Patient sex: M
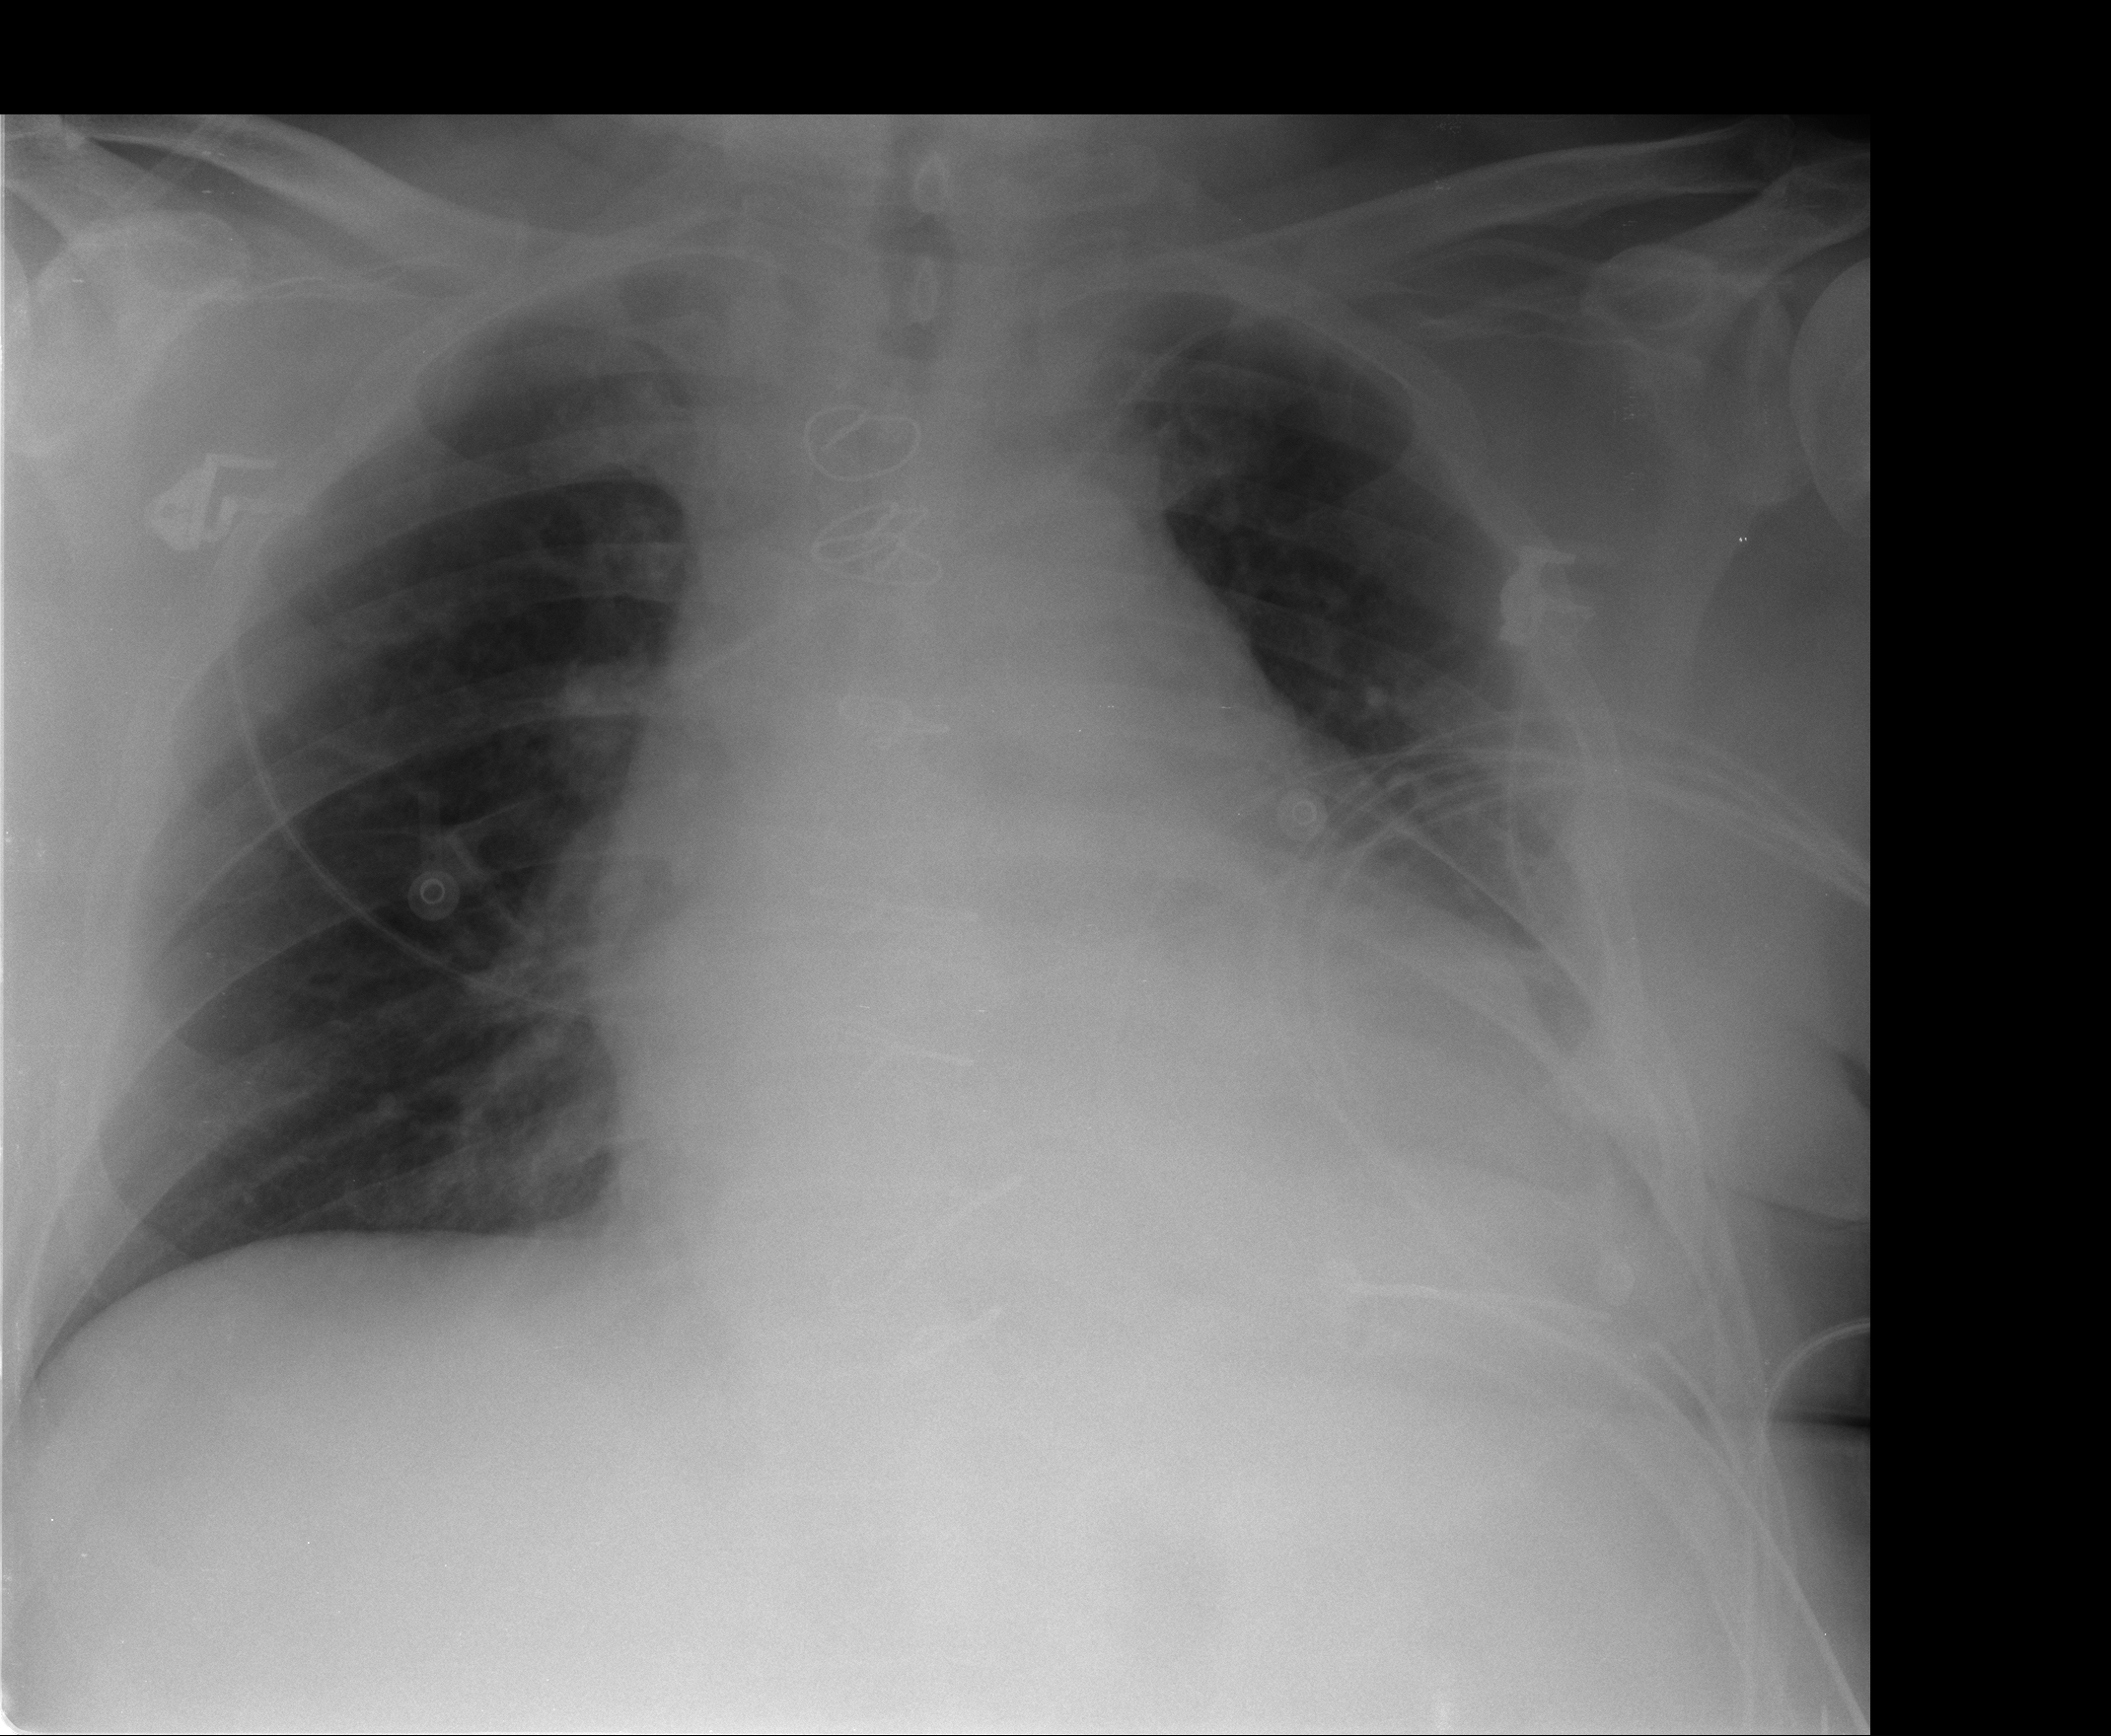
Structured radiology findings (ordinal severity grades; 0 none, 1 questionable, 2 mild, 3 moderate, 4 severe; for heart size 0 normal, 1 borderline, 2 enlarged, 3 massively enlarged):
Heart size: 2
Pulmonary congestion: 0
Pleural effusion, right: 0
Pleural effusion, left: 2
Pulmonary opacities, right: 0
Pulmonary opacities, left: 0
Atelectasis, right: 0
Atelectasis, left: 2